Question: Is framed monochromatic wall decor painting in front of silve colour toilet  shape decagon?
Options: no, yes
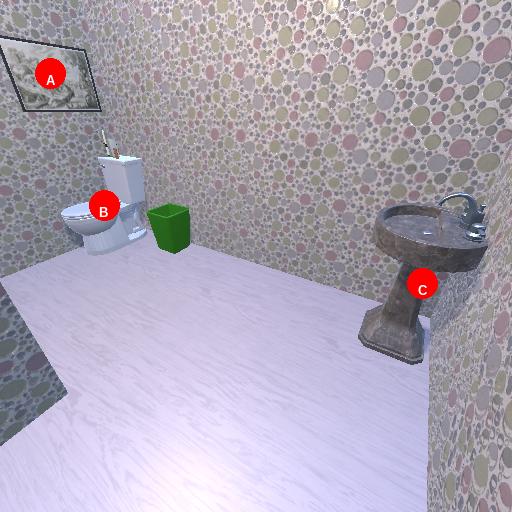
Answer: no